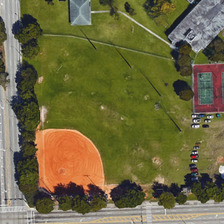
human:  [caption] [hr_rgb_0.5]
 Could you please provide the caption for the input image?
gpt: a baseball field is surrounded by some green trees and two tennis courts .

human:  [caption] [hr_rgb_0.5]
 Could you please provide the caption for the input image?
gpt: a baseball field is surrounded by some green trees and two tennis courts .

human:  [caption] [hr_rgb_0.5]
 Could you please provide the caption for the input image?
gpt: a baseball field is surrounded by some green trees and two tennis courts .

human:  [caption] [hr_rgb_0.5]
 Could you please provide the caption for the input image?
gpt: a baseball field is surrounded by some green trees and two tennis courts .

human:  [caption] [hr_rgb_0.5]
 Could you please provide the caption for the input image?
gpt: a baseball field is surrounded by some green trees and two tennis courts .